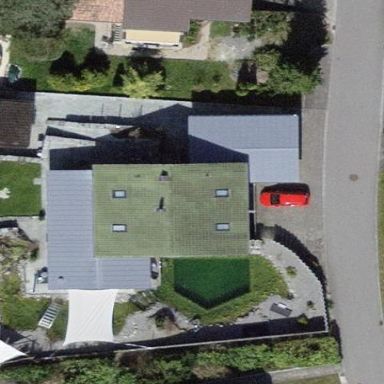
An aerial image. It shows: Simple house.